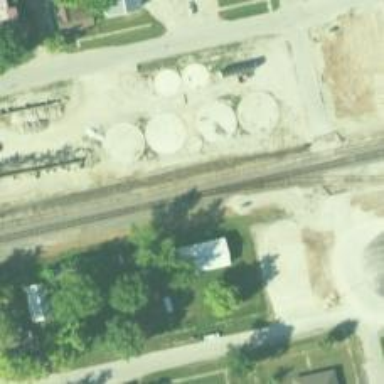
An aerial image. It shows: Railway service station.